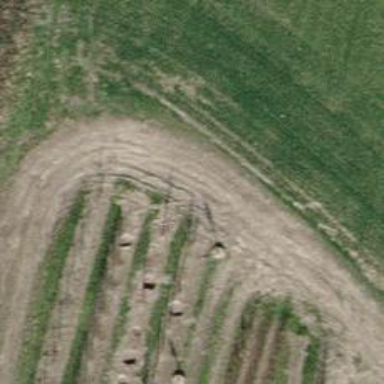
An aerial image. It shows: Unpaved track with grade 5 track type.